Question: I am using the TChart component and am finding the options rather confusing and hard to find what I need.
The Left Axis of the chart has a minimum of 0 and a maximum of 5000, the Bottom Axis has a minimum of 0 and a maximum of 52 (weeks in a year).
In my chart I have 2 series that are populated based on values from a record I have created which can be edited at runtime, everything is working good so far.
Take a look at the below image of part of the chart filled with some random values:

I am not sure if such an option exists or not, but notice from week 4 onwards where no values have been added there is a solid red line.
I don't want the chart to plot values that are less than 0, so in this example from week 4 onwards there should be no more lines (I can confirm that from week 4 onwards I have the values set at -1)
Week 1 to 4 does not show this bottom red line, obviously because the values are greater than 0 and are therefore plotted above the line, but this should make my problem a bit more clearer.
So, how do I prevent the chart from plotting / drawing values that are less than 0, importantly for the Bottom Axis of the chart?
I am sure there must be a simple option somewhere, I just cannot find it if there is one as I am not too familiar with the TChart Component.
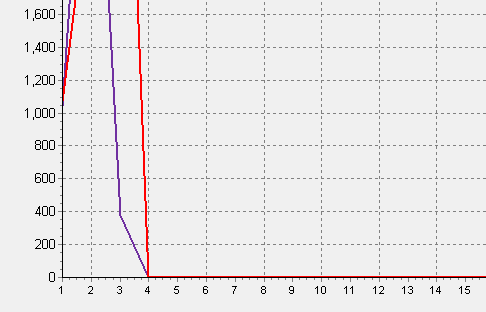
Answer: You have the possibility when adding values to a series to add them as null.
This will prevent them from showing.
Ken is correct saying that a tricky situation is to handle a single value surrounded by null values.
Picking another series type than 'FastLine' and show dots as well as lines might work better.
For a 'FastLine' series to show gaps, set:
'''
Series1.IgnoreNulls := False;
'''
And to discriminate values below zero:
'''
if (y < 0) then
Series1.AddNullXY(x, y, '')
else
Series1.AddXY(x, y, '');
'''